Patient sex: M
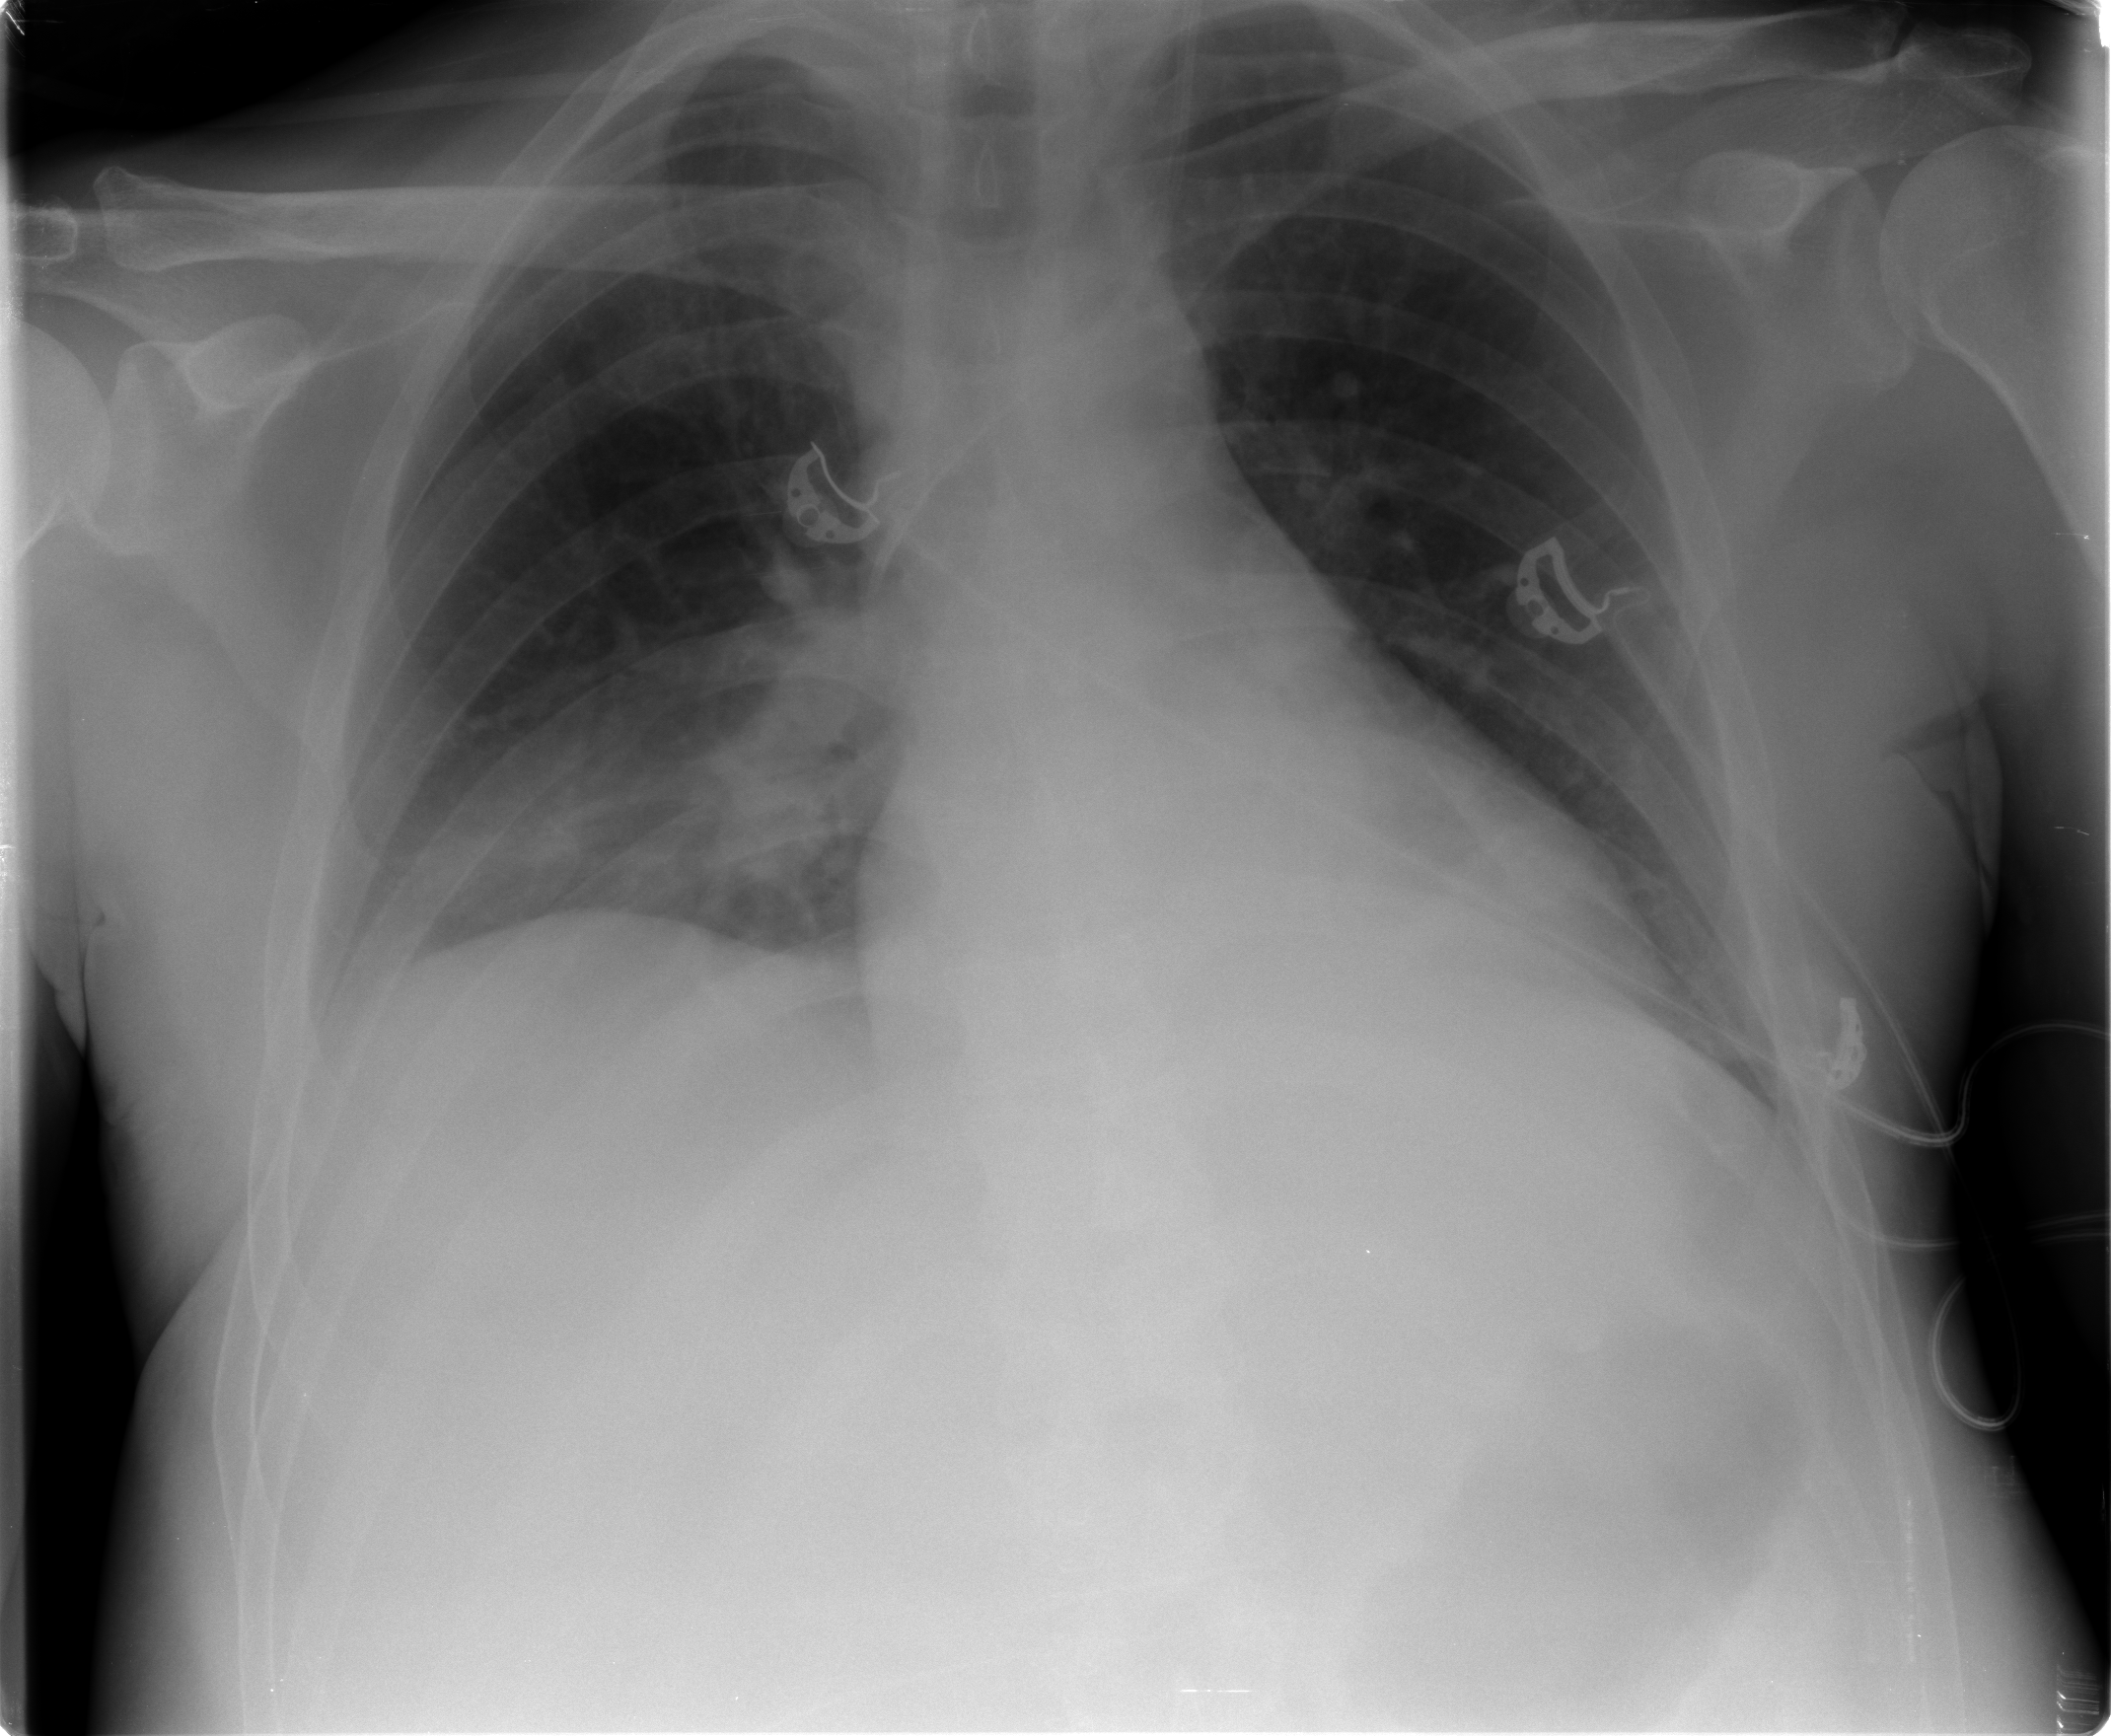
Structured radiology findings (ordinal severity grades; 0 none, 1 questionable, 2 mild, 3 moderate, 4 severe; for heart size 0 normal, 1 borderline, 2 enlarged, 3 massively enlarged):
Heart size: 0
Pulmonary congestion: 1
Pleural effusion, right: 2
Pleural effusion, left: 1
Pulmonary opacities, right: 2
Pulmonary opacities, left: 0
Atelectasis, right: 2
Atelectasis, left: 1